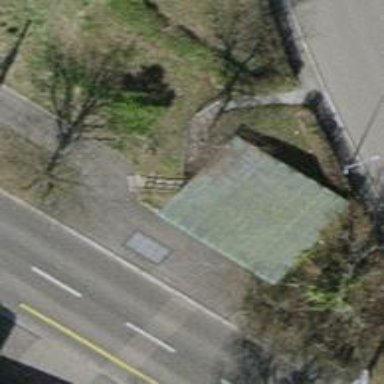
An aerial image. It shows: Traction substation for power supply.